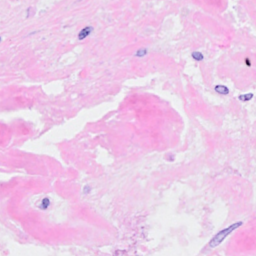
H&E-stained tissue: Breast